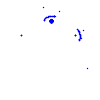
Particle: kaon